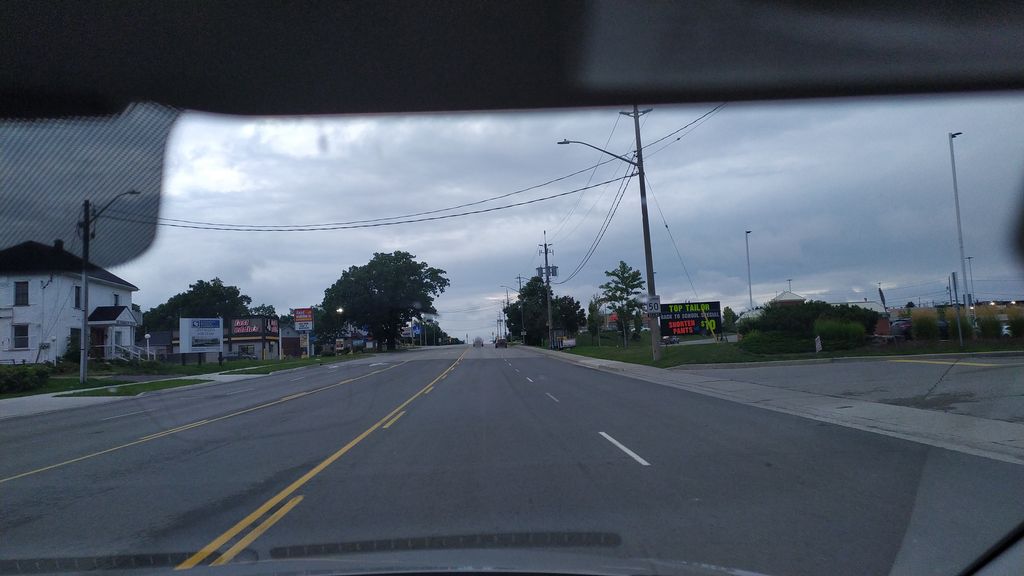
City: kitchener-waterloo